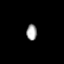
Tissue: prostate
Cell type: T cells
Senescence score: 0.7434
Nuclear area (px): 163
Mean DAPI intensity: 165.025